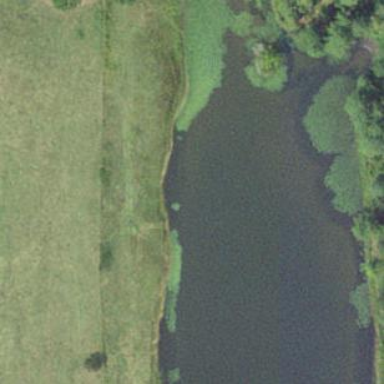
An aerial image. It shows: Peaceful pond surrounded by nature.